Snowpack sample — Snodgrass Mountain, Crested Butte, Colorado (2/4/25, 12:06 PM MST)
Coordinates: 38.923, -106.968
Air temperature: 35 °F
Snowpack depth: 80 cm
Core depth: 40 cm
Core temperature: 32 °F
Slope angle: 14°, slope face: 78°
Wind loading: low
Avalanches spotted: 0
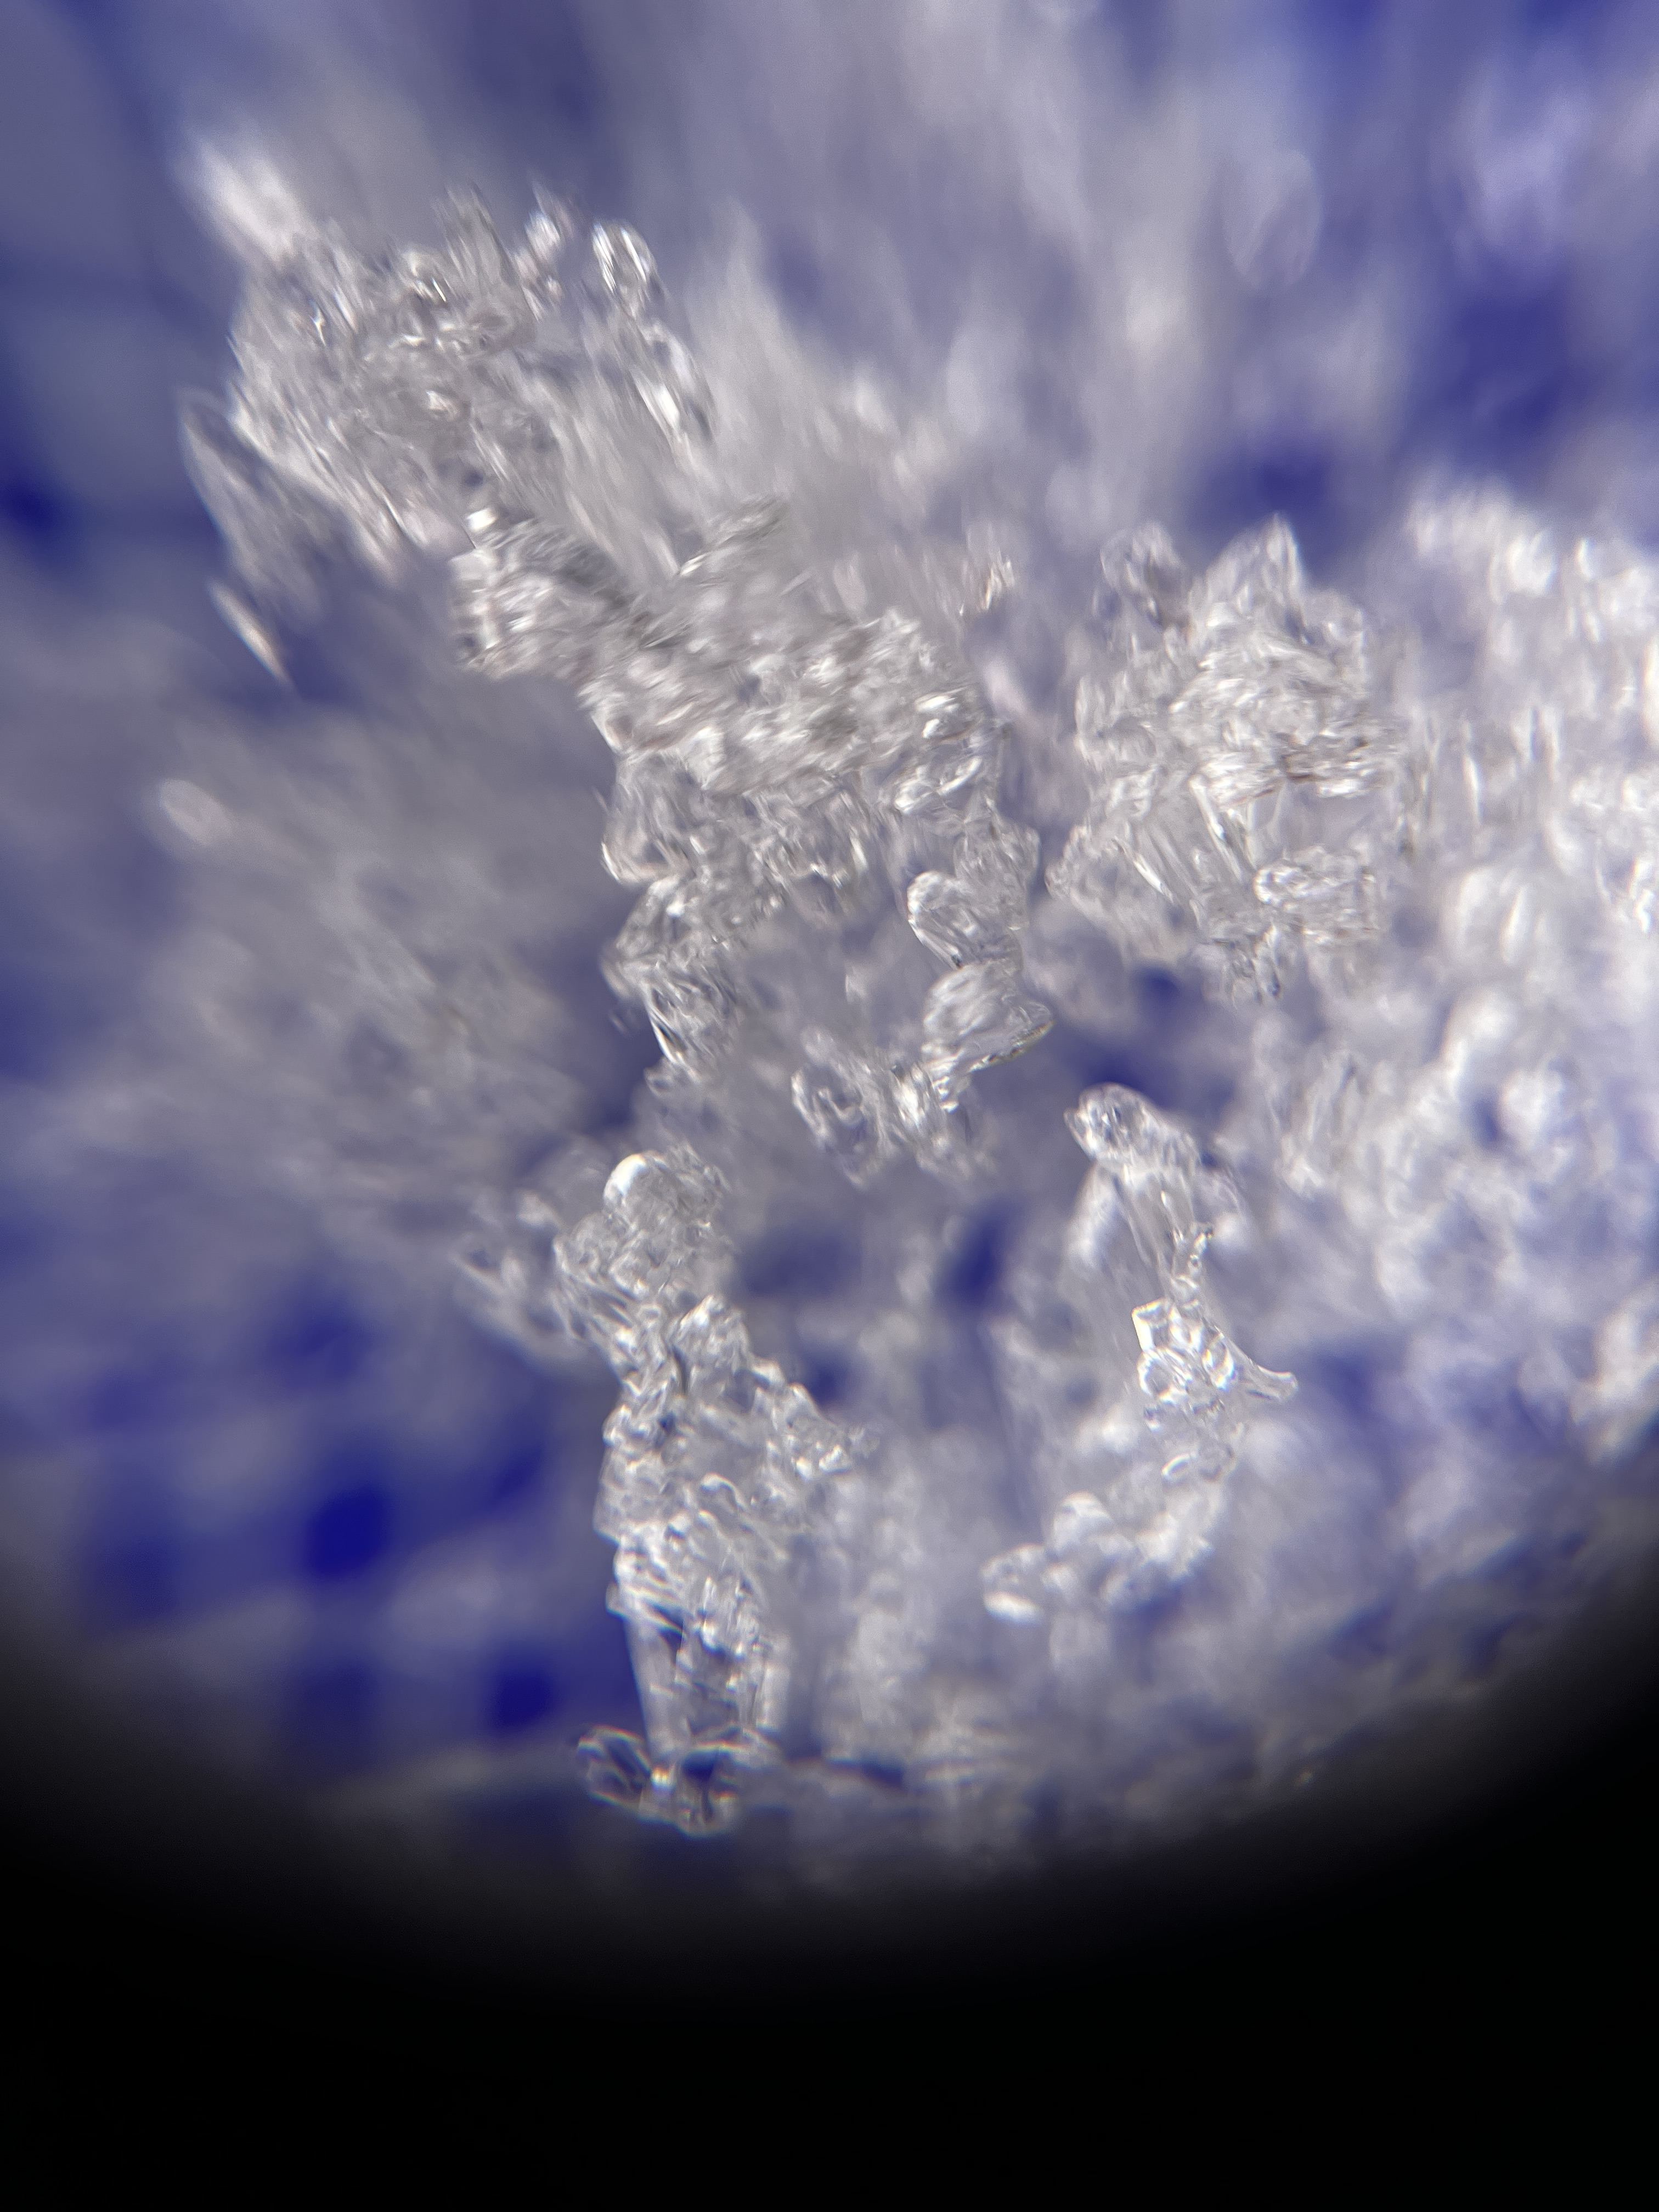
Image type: magnified_profile
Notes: No avalanches nearby, unusually warm weather for the last month reported by residents, Collected 25 yards from treeline